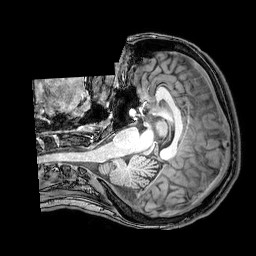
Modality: T1w
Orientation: axial
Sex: female
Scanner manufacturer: philips
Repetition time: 0.008094 s
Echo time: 0.00371 s